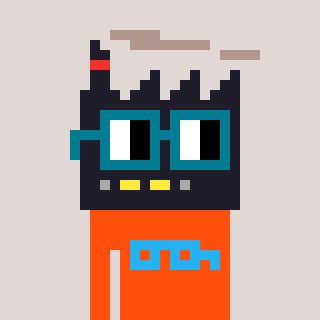
a pixel art character with square dark green glasses, a factory-shaped head and a orange-colored body on a warm background